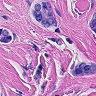
Metastatic tissue present: yes